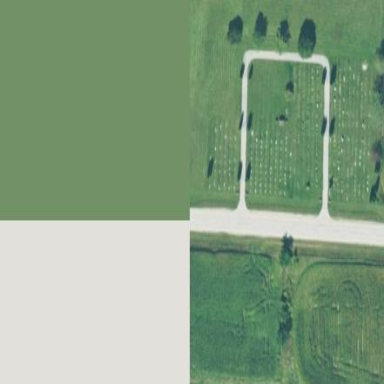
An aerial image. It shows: Cemetery.